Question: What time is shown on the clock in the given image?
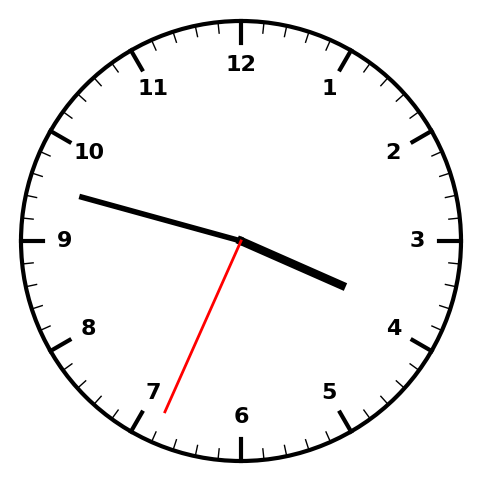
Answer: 03:47:34